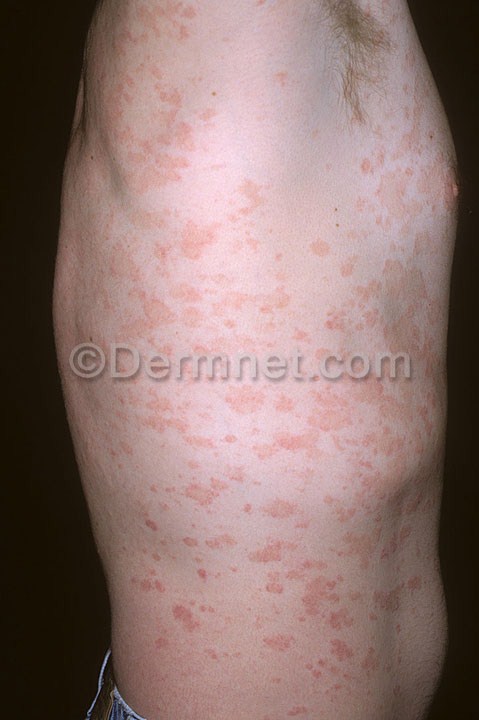
Disease: Psoriasis pictures Lichen Planus and related diseases